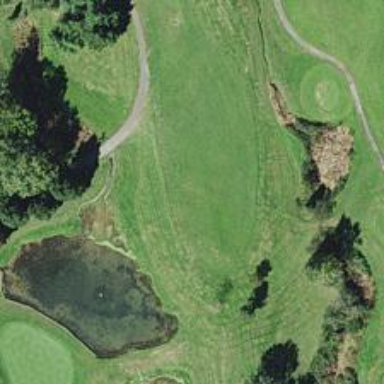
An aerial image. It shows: Golf hole.